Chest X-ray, PA view. Patient: 48 years old, sex M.
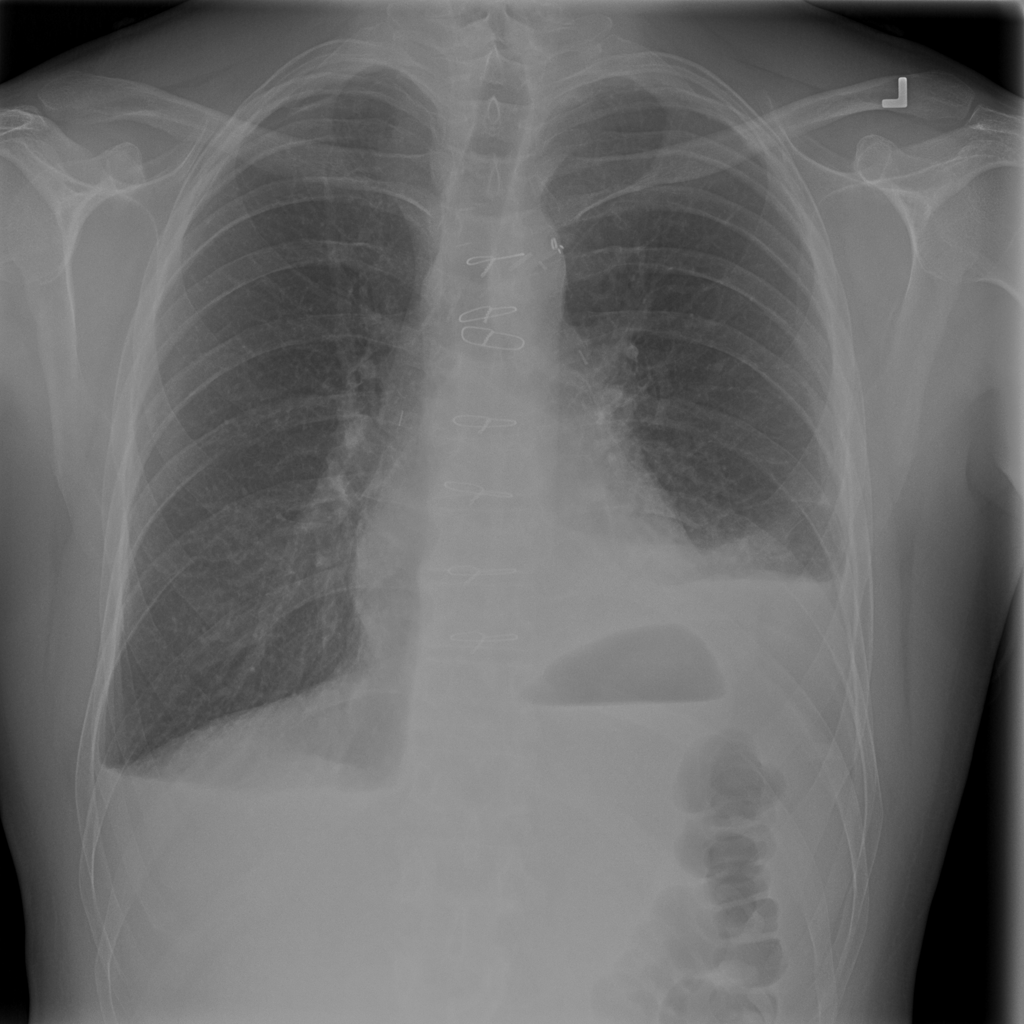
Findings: Atelectasis, Effusion